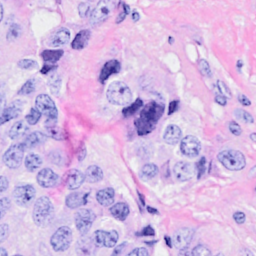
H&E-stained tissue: Breast